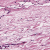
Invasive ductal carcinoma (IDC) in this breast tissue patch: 0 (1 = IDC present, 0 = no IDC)